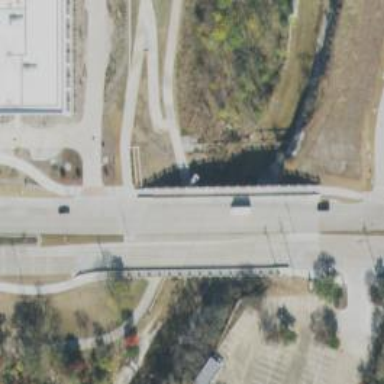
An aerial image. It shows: Secondary road with bridge and separate sidewalk.